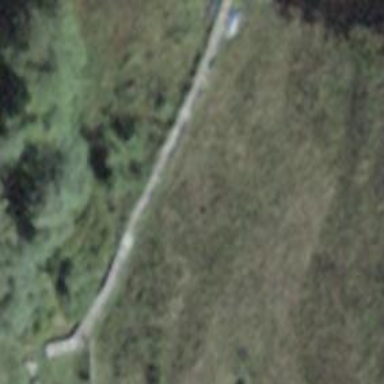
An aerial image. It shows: Path on bridge.